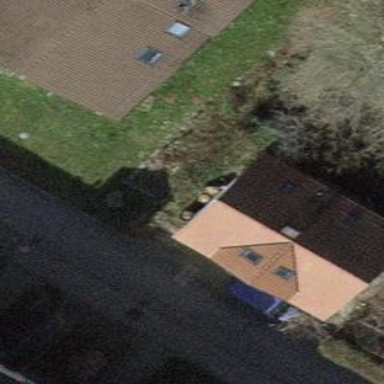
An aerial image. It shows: Detached building.